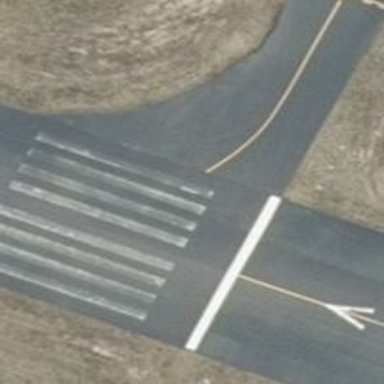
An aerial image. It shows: Asphalt runway at the airport.